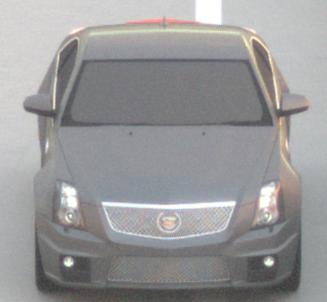
Make: Cadillac
Model: CTS-V
Detailed model: CTS-V (II) Limousine
Model produced from: 2008/11
Model produced until: 2010/12
Doors: 4
Color: gray
Road condition: dry road
Daytime: sunrise or sunset
Contrast: medium contrast